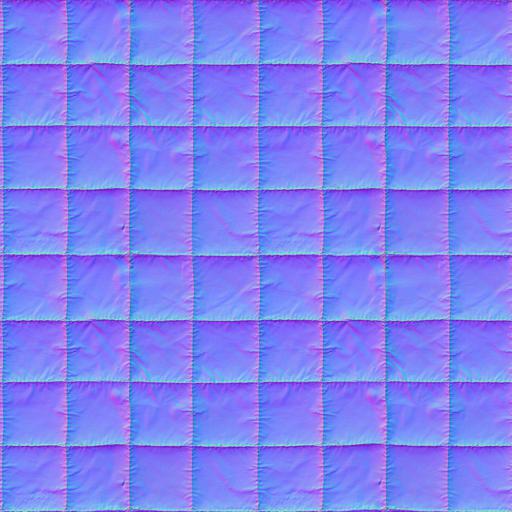
blue fabric polyester substance vest